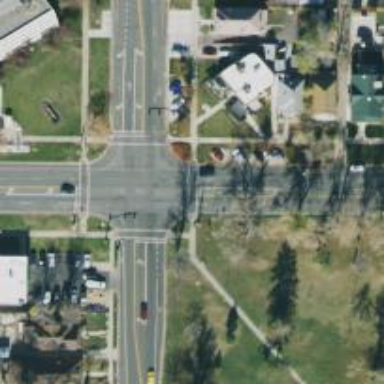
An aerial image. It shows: Crossing on the road with line markings.